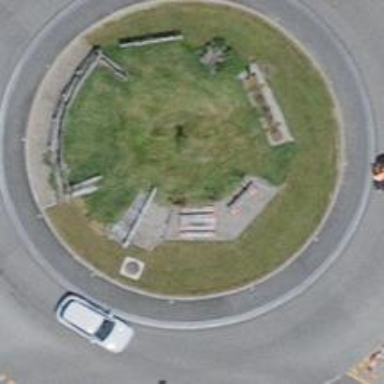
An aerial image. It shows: Asphalt road that is secondary route leading to roundabout.